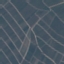
Land use / land cover class: PermanentCrop